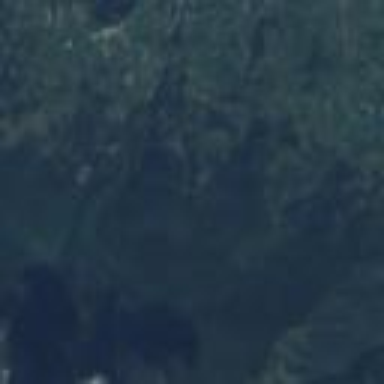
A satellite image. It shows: Coniferous forest area.